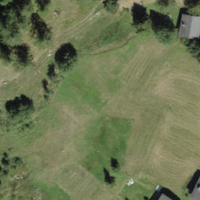
EUNIS habitat code: 23
Species observed at this site:
Lycaena phlaeas